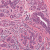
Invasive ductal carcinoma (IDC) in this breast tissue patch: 0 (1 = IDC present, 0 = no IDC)